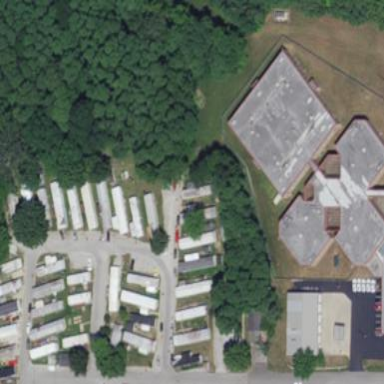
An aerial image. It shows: Prison.